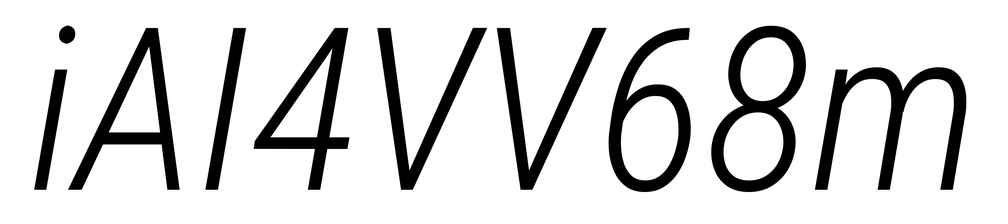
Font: Roboto-Italic_Condensed_Light_Italic